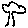
Label: tree